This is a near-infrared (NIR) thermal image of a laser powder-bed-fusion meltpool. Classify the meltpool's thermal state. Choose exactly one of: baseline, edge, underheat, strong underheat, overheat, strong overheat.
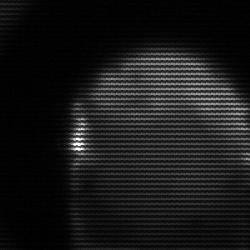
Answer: edge